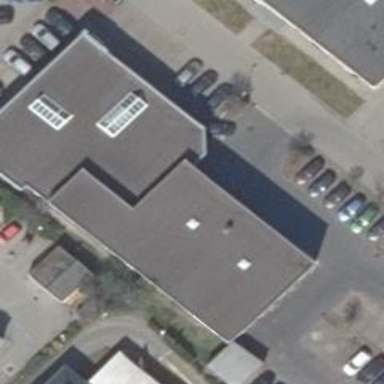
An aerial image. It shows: Car shop.